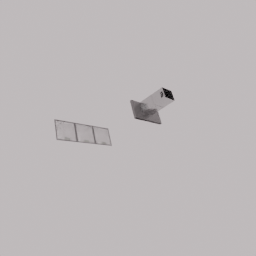
Label: appliances